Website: apple
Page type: account-selection
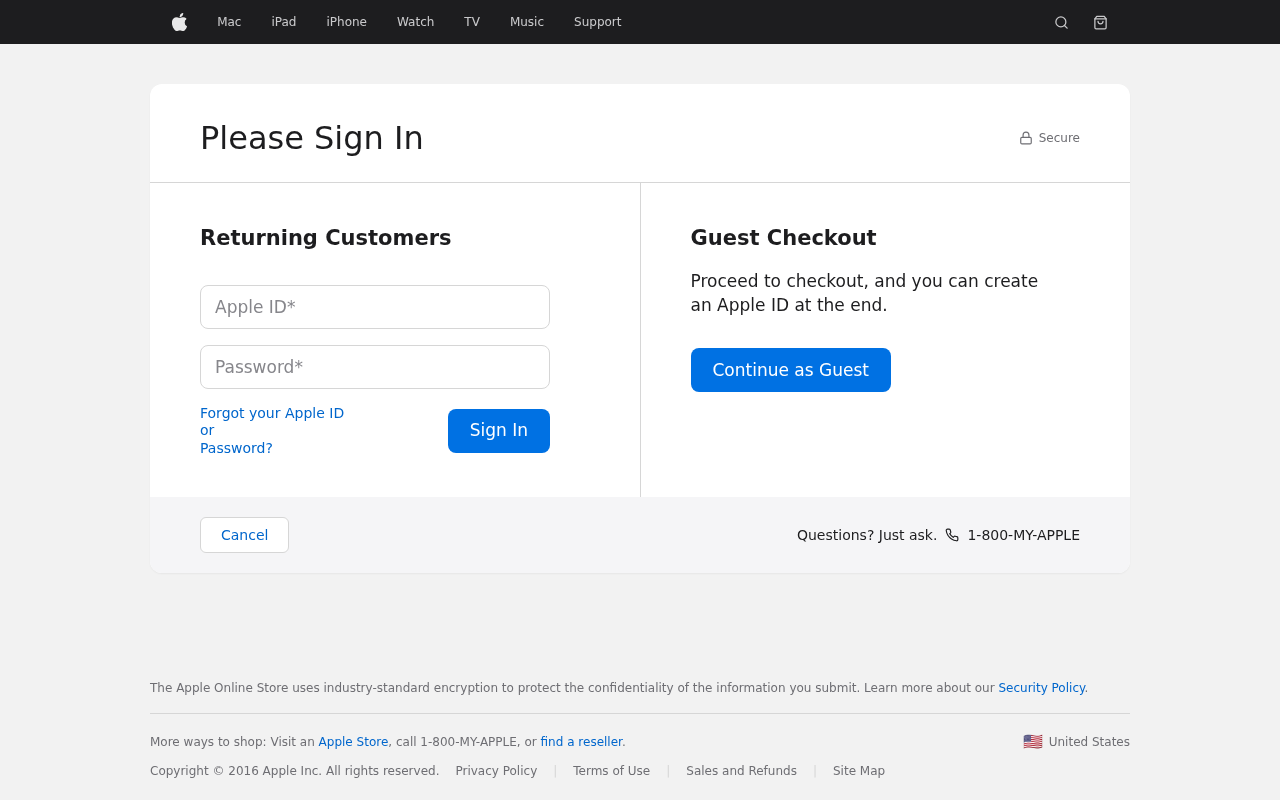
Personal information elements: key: PII_LOGIN_USERNAME
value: larry_hill